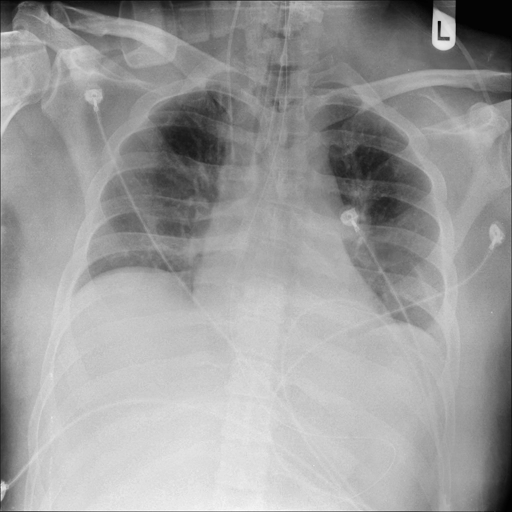
Finding: NORMAL